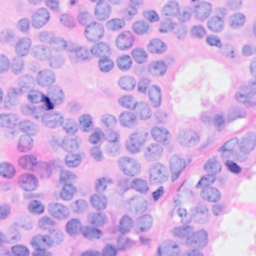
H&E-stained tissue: Breast